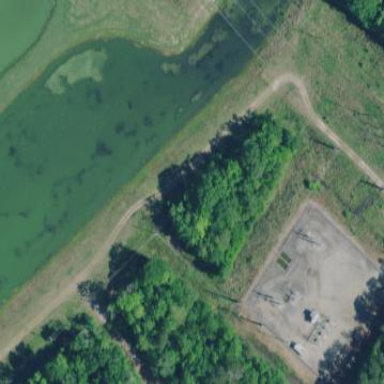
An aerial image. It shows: There is distribution substation enclosed by fence.